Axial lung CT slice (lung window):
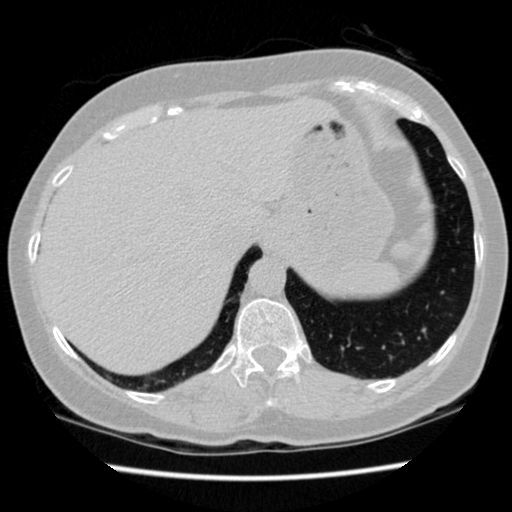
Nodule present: no